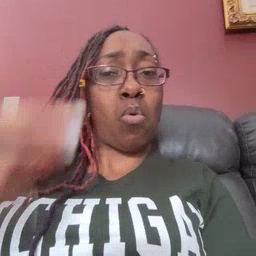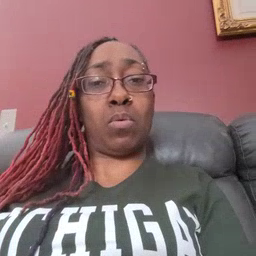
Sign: radio